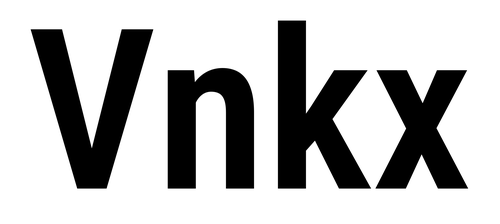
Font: Roboto_Condensed_SemiBold